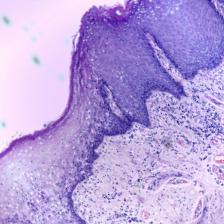
Diagnosis: Normal